Question: I have a Form A that launches Form B as modal dialog. Form B then launches Form C. The requirement is that Form C should remain on top even though if user closes Form B. In order to achieve that I have made Form A as parent for Form C and launching it as non-modal. So far so good, If user closes Form B, Form C still remain visible. Problem is in some cases user can launch a non-modal dialog (Form D) from Form B. In that case I still want to have Form C available but with current scheme its get blocked until user closes Form D. Any suggestion on how to accomplish it.

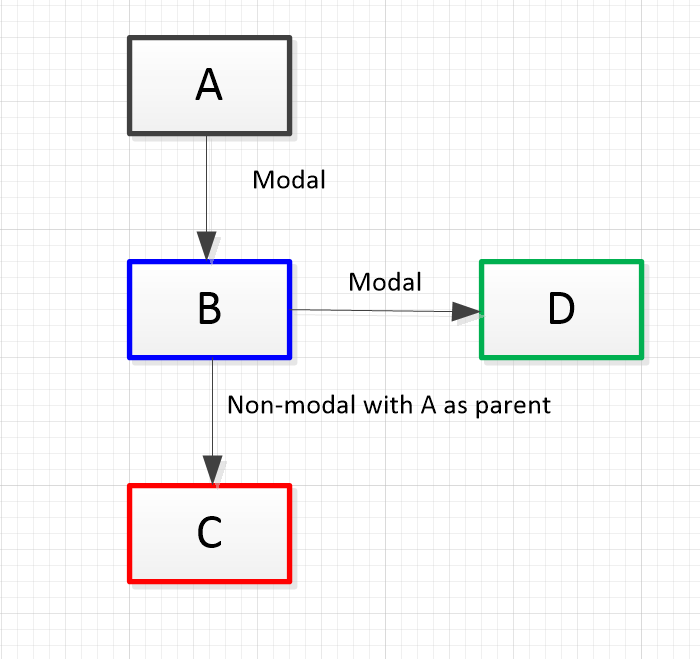
Answer: I don't think you can. From <URL>:
> A modal form or dialog box must be closed or hidden before you can continue working with the rest of the application.
That's the nature of the modal dialogs that they block. You generally use them to force the user to take some acion .